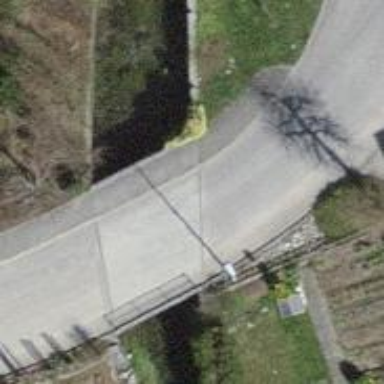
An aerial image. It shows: Residential road with bridge.